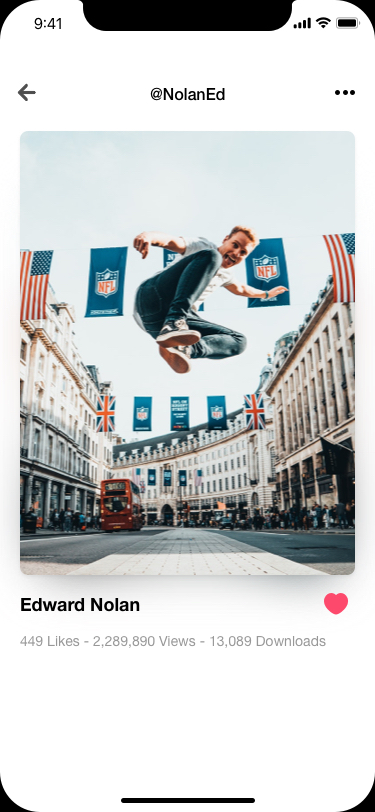
Text in this UI design:
449 Likes - 2,289,890 Views - 13,089 Downloads
Edward Nolan
@NolanEd